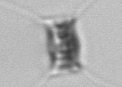
Label: Chaetoceros_similis